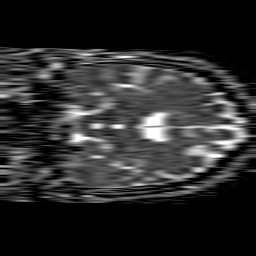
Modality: ADC
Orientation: coronal
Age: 57
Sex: female
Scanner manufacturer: philips
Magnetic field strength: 1.5 T
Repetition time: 4.6 s
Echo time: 0.08476 s